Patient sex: M
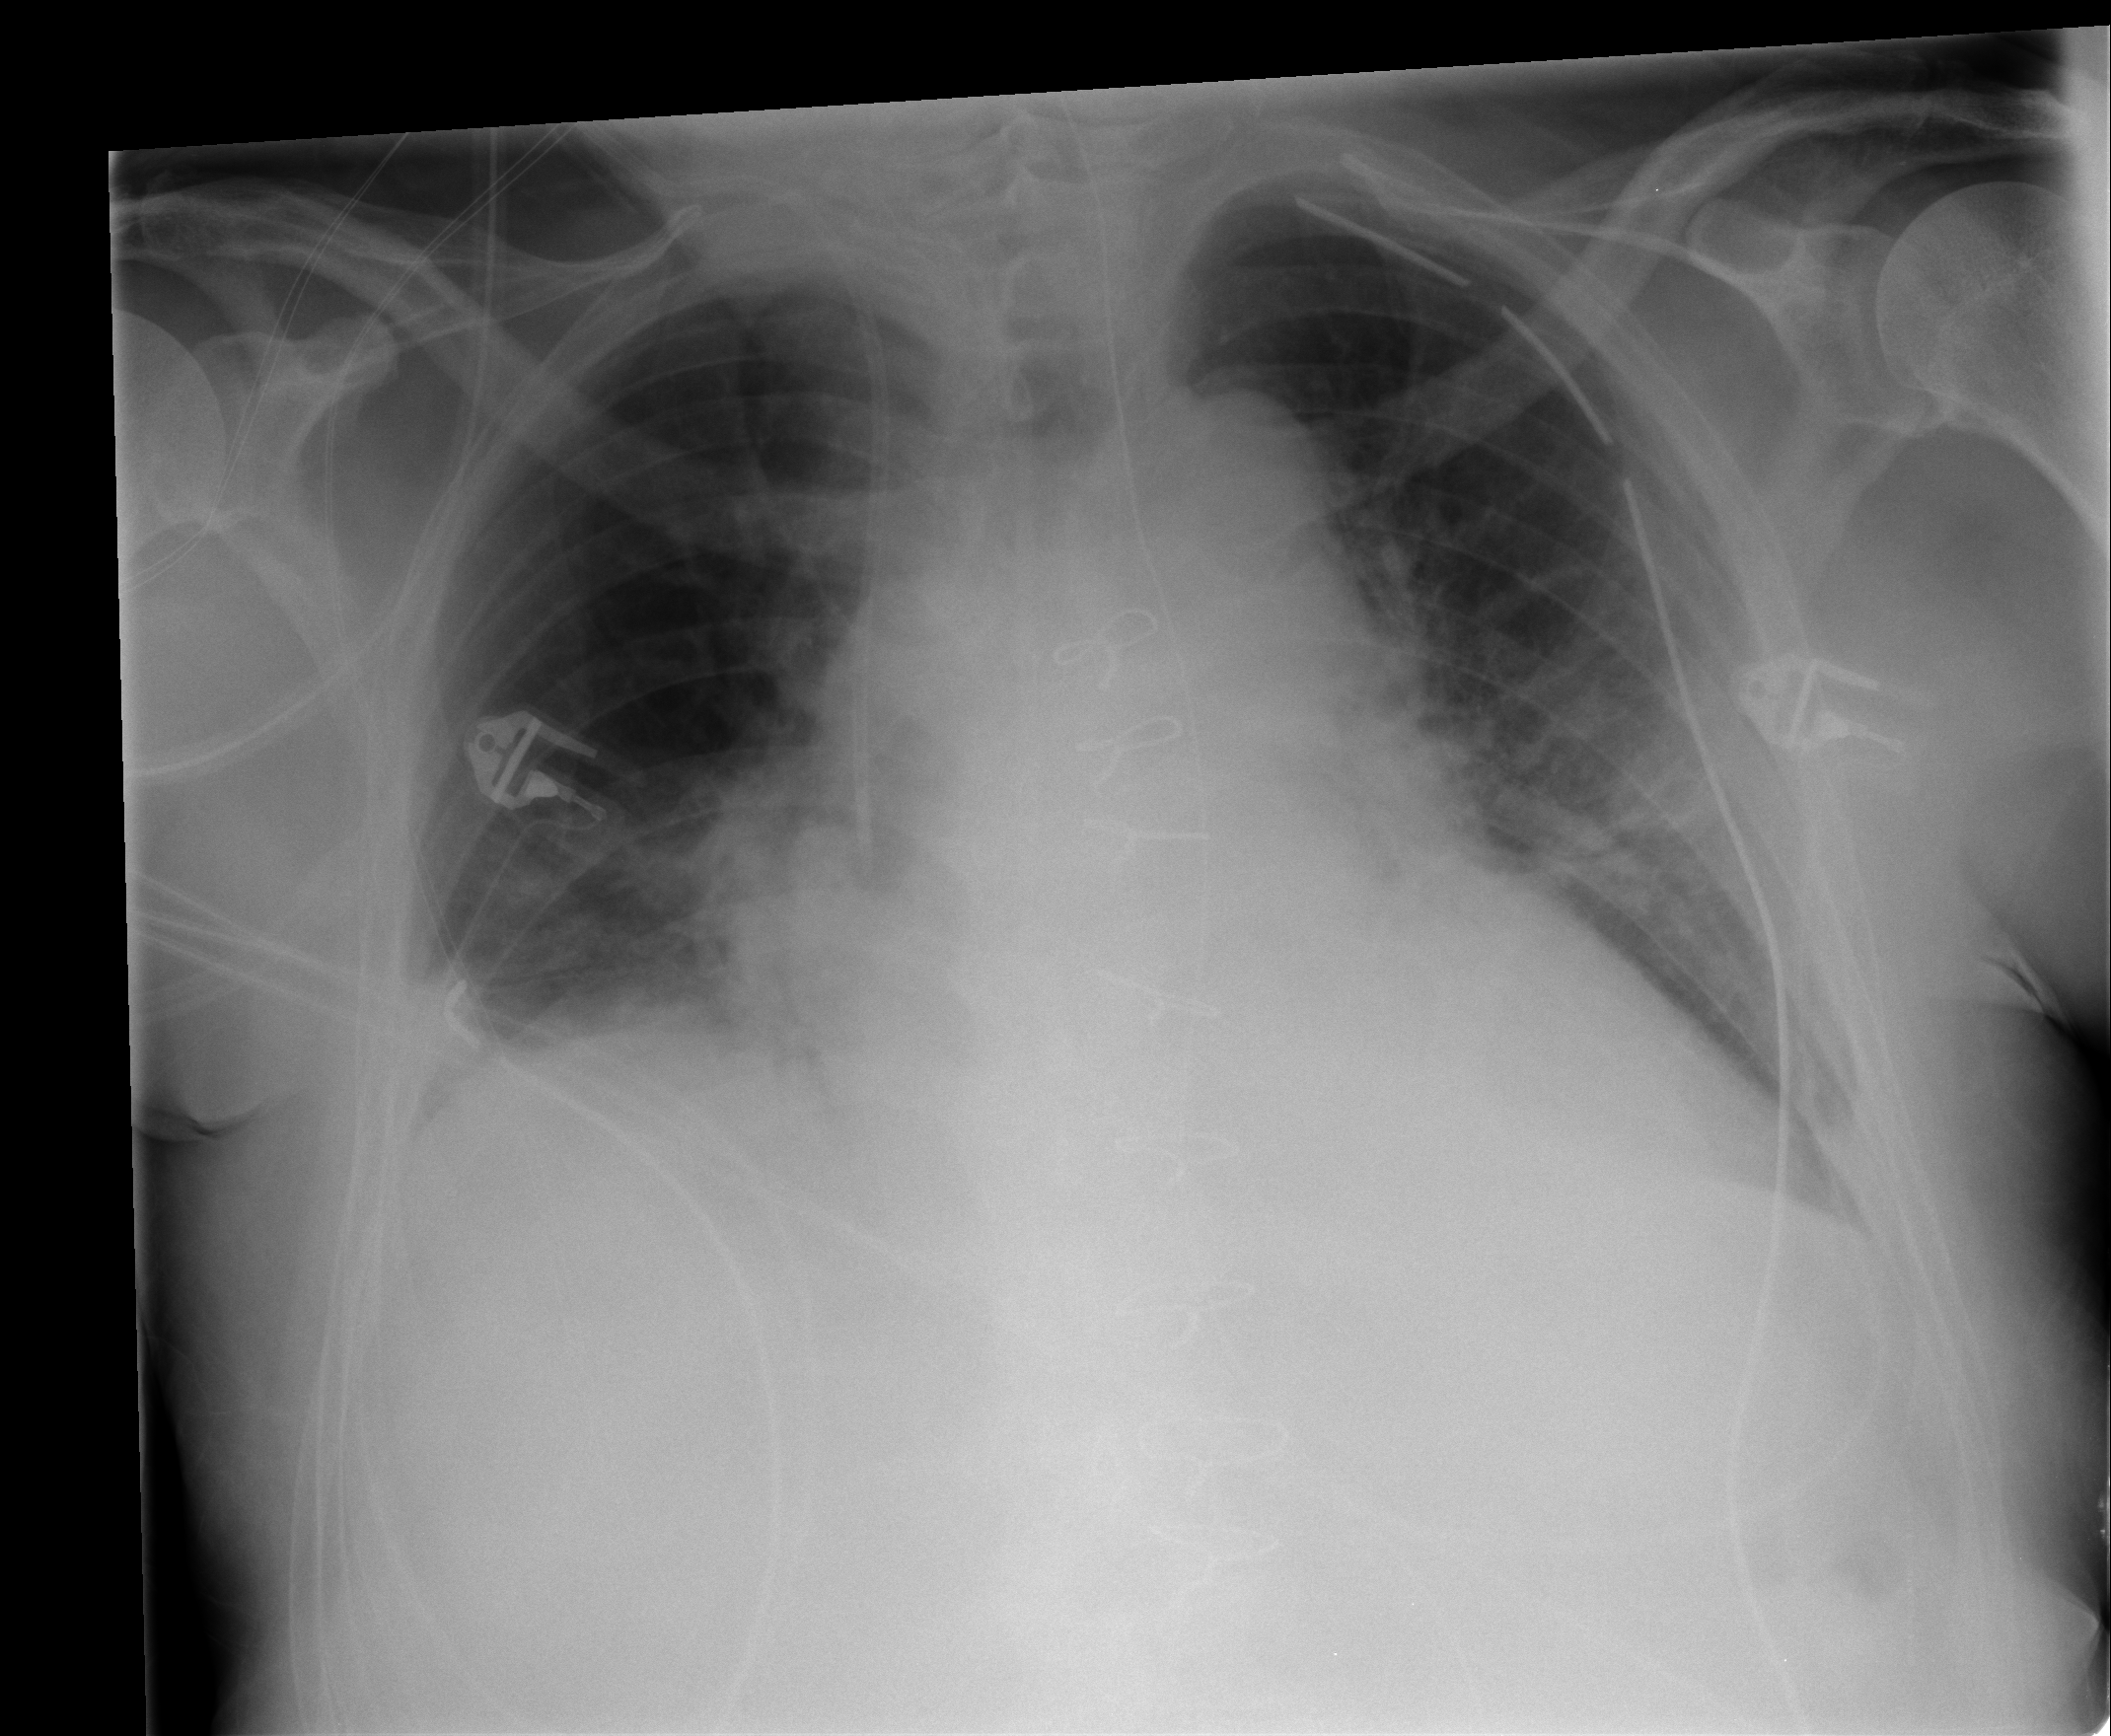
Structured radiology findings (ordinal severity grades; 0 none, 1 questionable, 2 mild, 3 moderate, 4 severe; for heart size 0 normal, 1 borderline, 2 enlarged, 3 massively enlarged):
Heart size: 2
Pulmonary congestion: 2
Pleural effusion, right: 0
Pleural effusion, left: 0
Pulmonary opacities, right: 0
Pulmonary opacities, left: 1
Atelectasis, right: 2
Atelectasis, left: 2